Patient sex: M
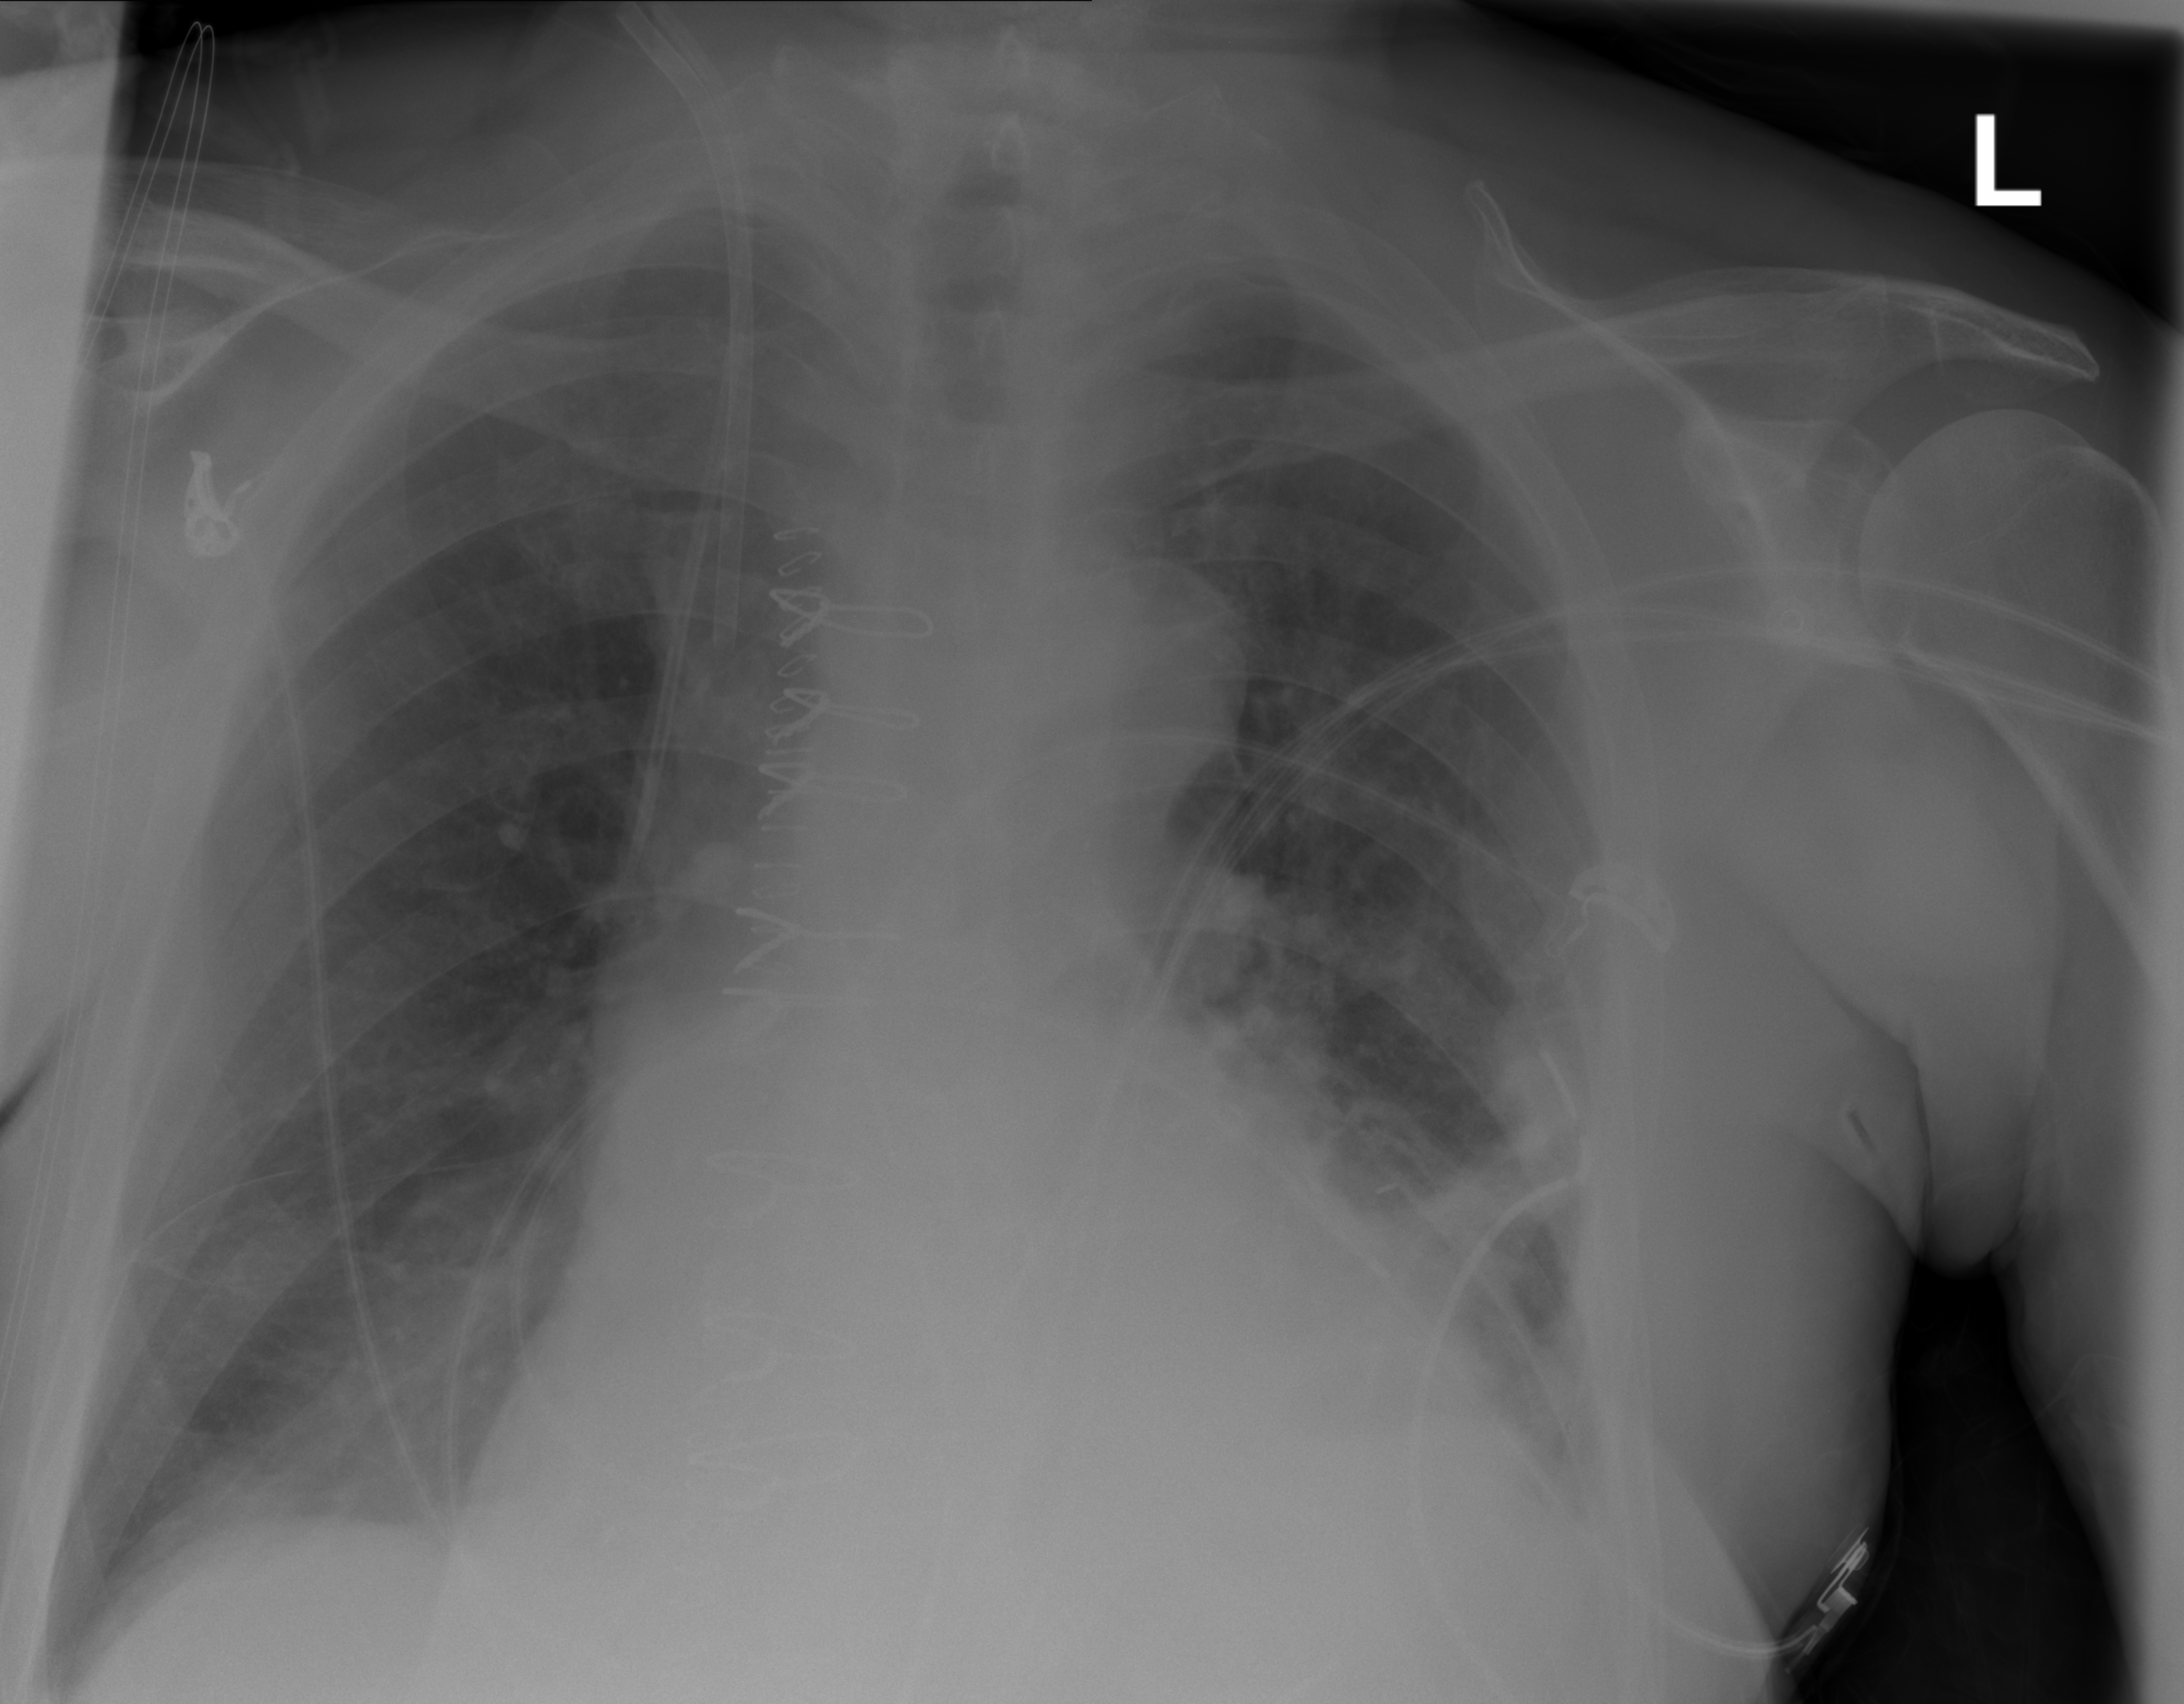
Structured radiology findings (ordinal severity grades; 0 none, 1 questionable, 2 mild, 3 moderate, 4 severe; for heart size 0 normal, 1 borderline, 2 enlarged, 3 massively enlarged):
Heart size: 2
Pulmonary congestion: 0
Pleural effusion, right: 0
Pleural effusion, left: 2
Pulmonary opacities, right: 0
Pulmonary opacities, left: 1
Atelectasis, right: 0
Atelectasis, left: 2